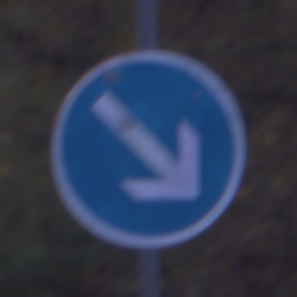
Verkehrszeichen: VorgeschriebeneVorbeifahrtRechts
Umgebung: Outdoor, Suburban
Tageszeit: Night
Wetter: PartlyCloudy
Licht: Artificial
Jahreszeit: NotSpecified
Kontrast: LowContrast